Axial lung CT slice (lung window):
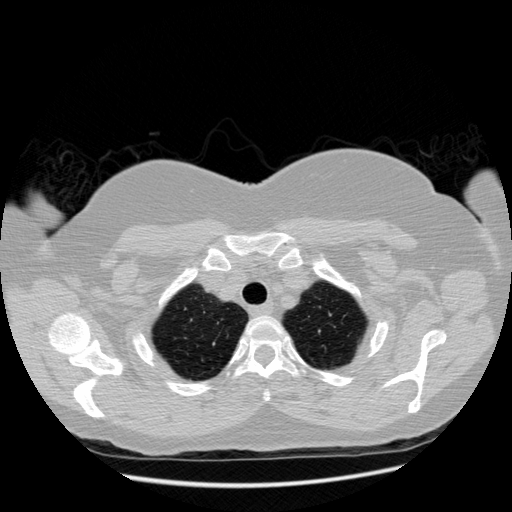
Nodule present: no